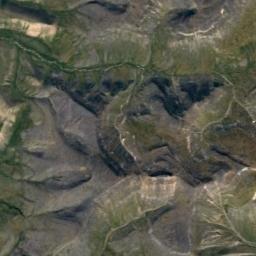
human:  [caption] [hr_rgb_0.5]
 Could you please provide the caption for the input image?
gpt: You can see the veins of the mountain clearly .

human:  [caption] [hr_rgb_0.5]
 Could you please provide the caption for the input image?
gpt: The mountain is full of coal-black soil with some green plants .

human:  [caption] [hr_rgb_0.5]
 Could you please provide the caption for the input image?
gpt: The folded mountain consists of some ridges and valleys and is covered with some vegetation .

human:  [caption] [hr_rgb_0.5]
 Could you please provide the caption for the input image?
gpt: The mountain is uneven and rough .

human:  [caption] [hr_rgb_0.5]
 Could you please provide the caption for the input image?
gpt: There are some ravines and green mosses on the mountain .